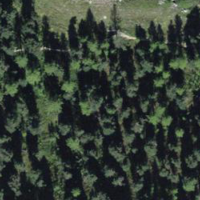
EUNIS habitat code: 43
Species observed at this site:
Cirsium heterophyllum